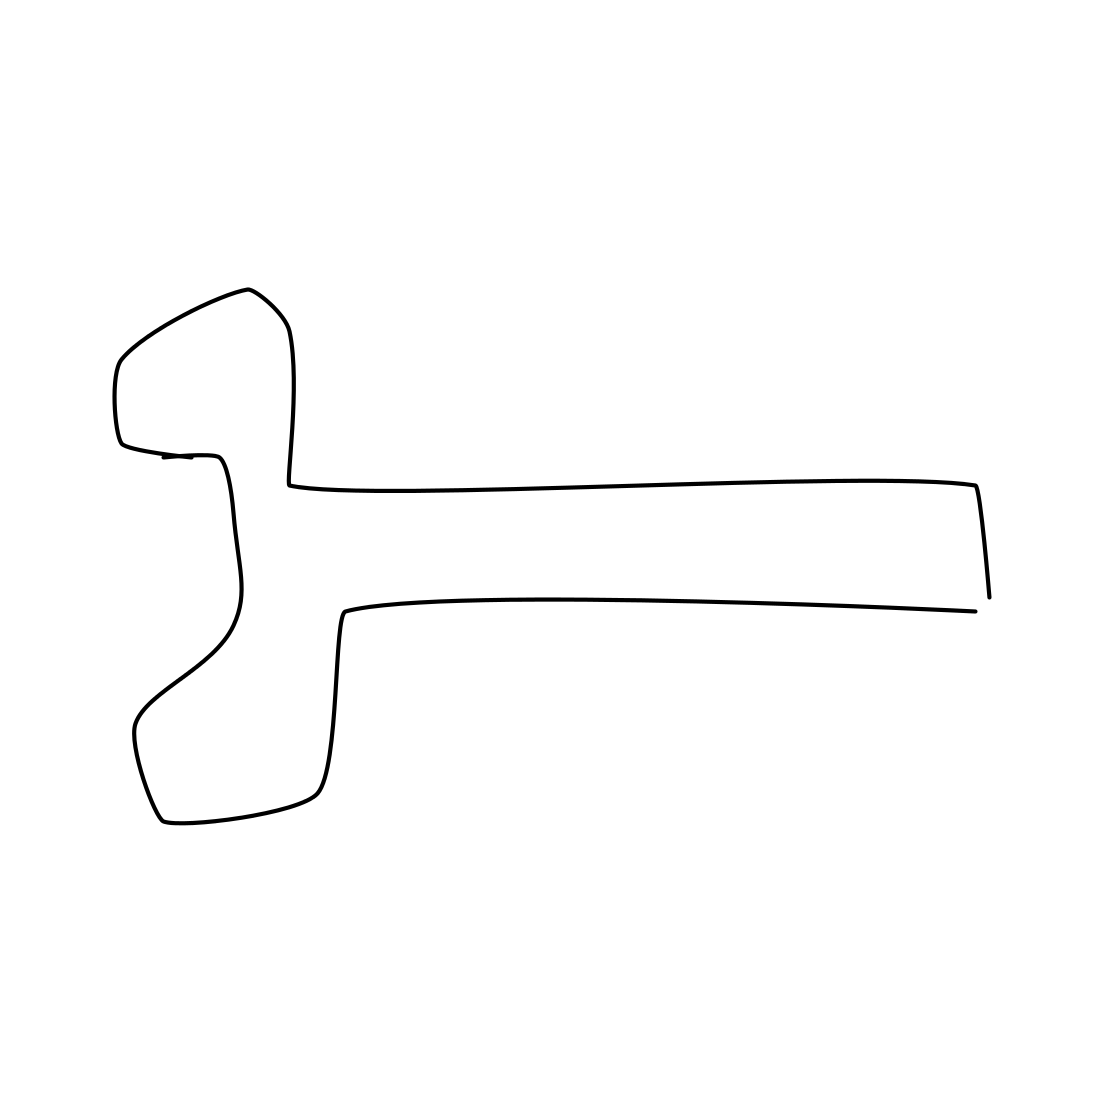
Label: bottle opener